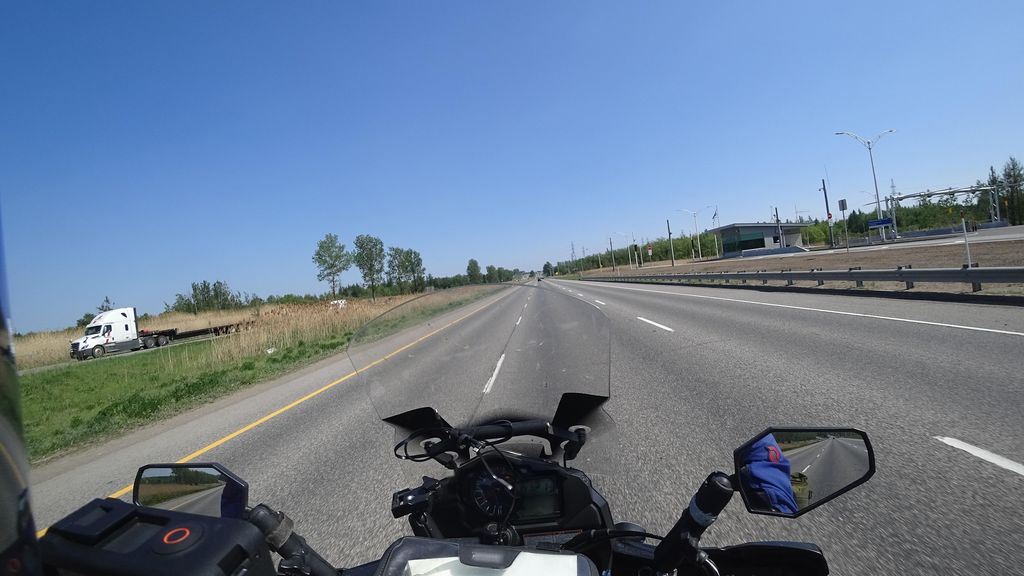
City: quebec_city